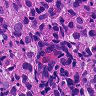
Metastatic tissue present: yes